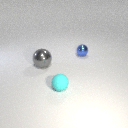
small cyan rubber sphere in front of small blue metal sphere